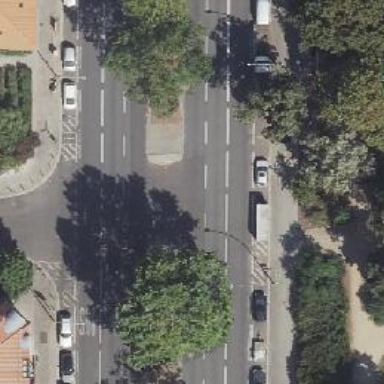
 and parking lane on the right side as well."